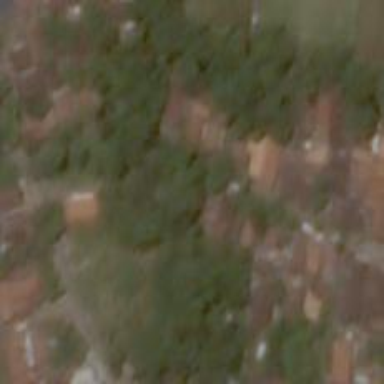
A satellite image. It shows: Village area.